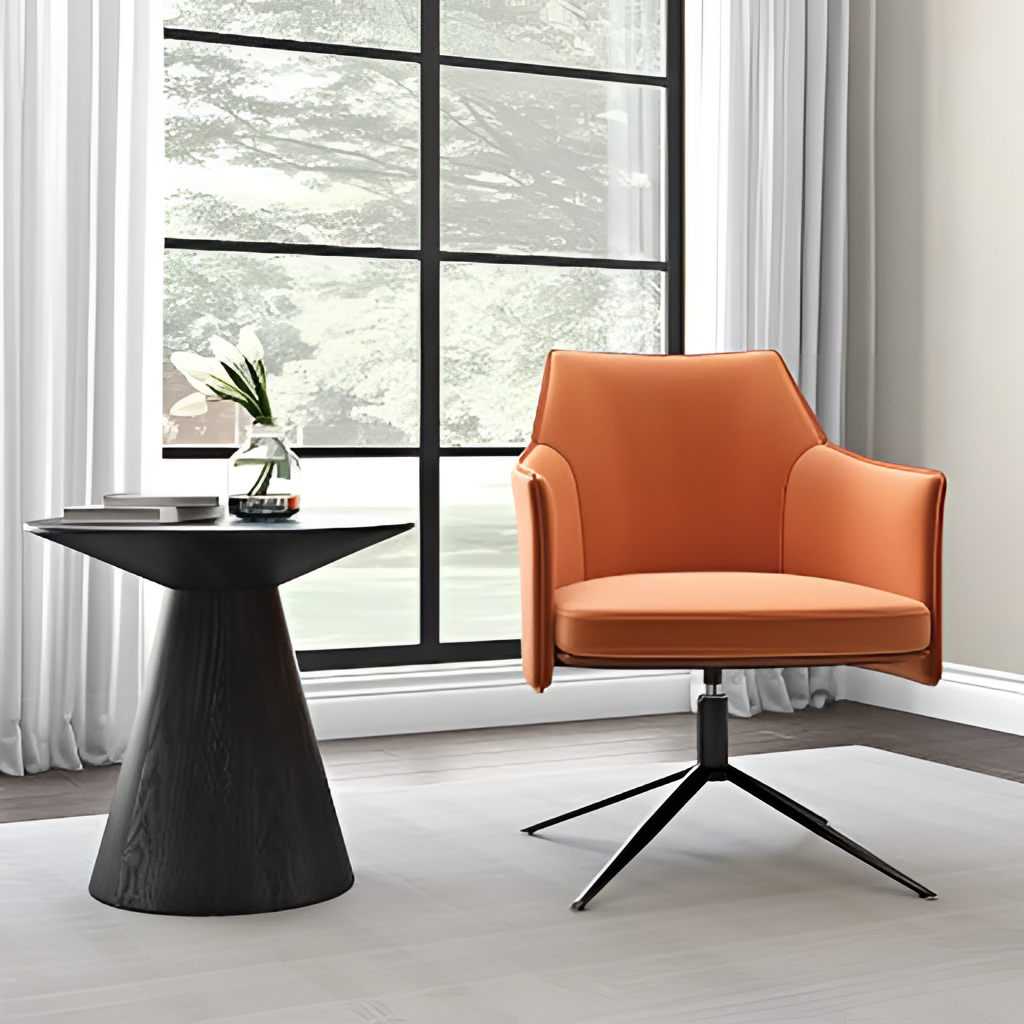
living room, leather swivel chair, white fabric wallpaper, tile flooring, with large square pattern, contemporary